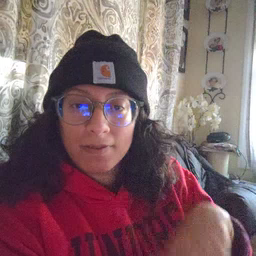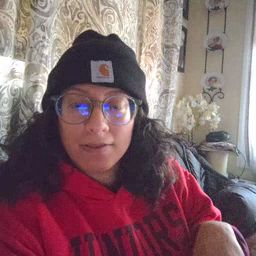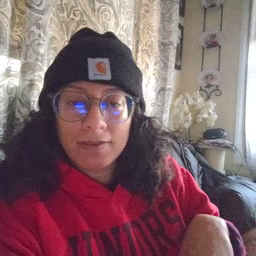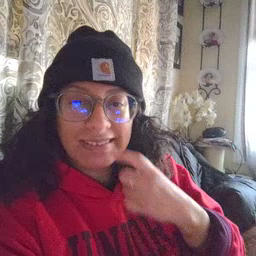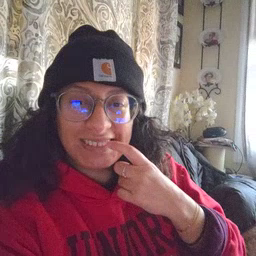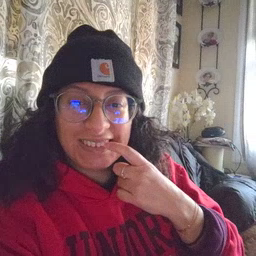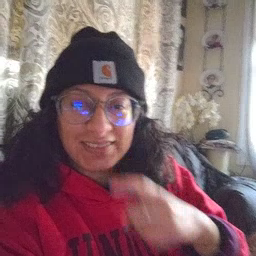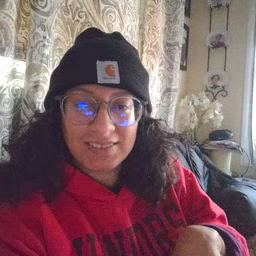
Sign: glasswindow